Brain MRI, t1w sequence, axial 2D slice.
Patient: age 37, sex M, weight 90 kg, height 1.9 m
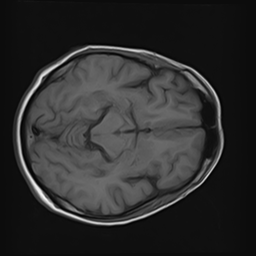